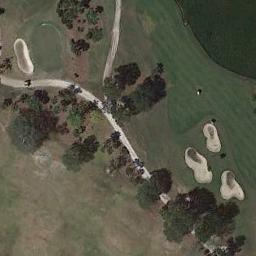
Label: golf_course